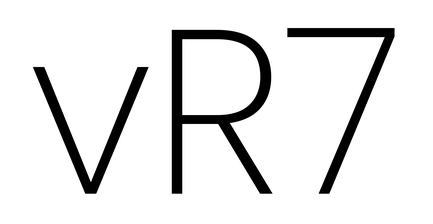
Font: Poppins-ExtraLight